Question: I'm really really stuck the following problem.
I used FrameLayout inside LinearLayout and then through code i added linearlayout to this FrameLayout but it produce an extra space. I have given the screen shot below.

I part marked as white is the problem. i need to remove this.
My FrameLayout
'''
<TabHost
android:cacheColorHint="#<PHONE>"
android:id="@android:id/tabhost"
android:layout_width="wrap_content"
android:layout_height="wrap_content">
<TabWidget
android:id="@android:id/tabs"
android:cacheColorHint="#<PHONE>"
android:visibility="gone"
android:layout_width="100dp"
android:layout_height="10dp">
</TabWidget>
<FrameLayout
tyle="@style/tabhost"
android:cacheColorHint="#<PHONE>"
android:id="@android:id/tabcontent"
android:layout_width="wrap_content"
android:layout_height="fill_parent" />
</TabHost>
'''
This is the linearLayout i added this FrameLayout
'''
<LinearLayout
xmlns:android="http://schemas.android.com/apk/res/android"
android:orientation="vertical"
android:layout_width="fill_parent"
android:layout_height="fill_parent"
android:background="#FFFFFF"/>
'''
Thank you
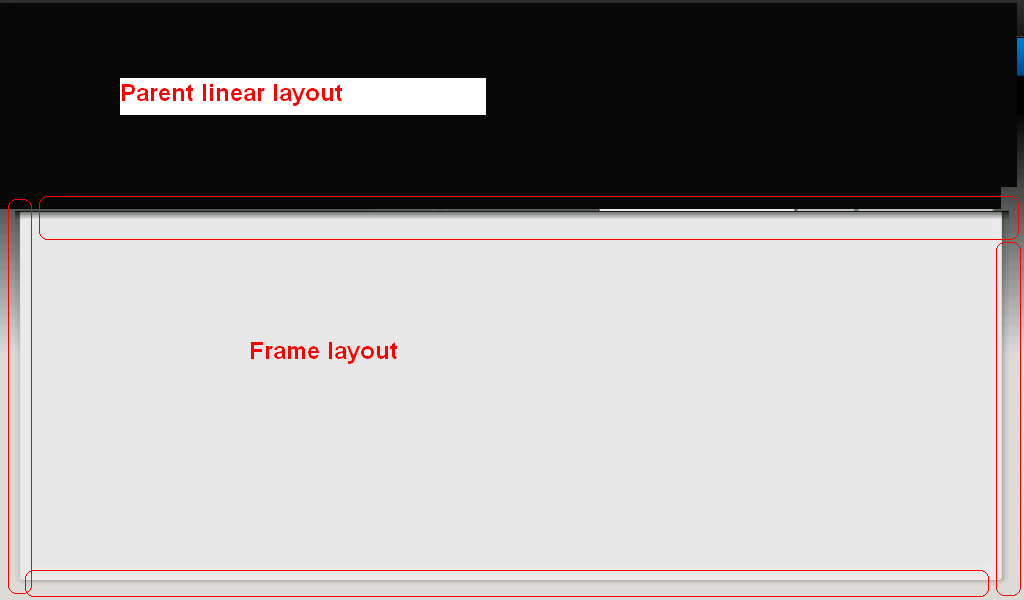
Answer: Hope you are trying to remove the fading bar on Tabhost,
If so refer this <URL>